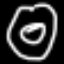
Label: donut